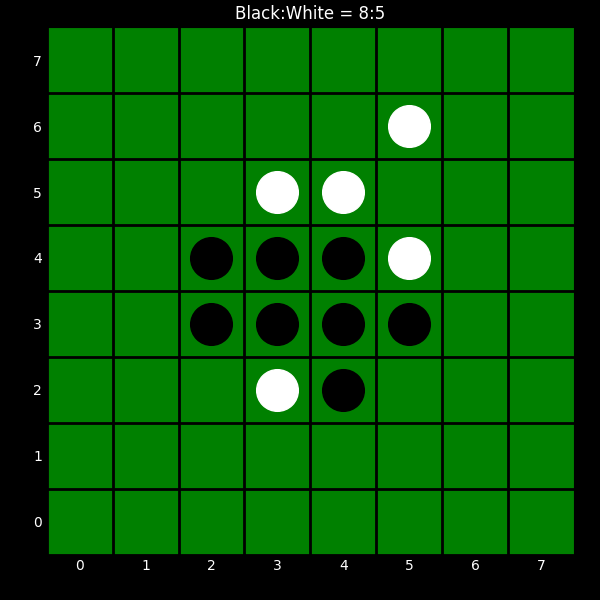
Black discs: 8
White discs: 5